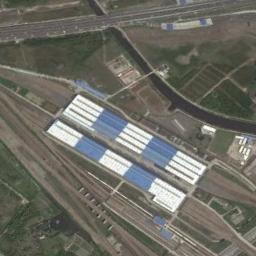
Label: railway_station